Question: I am trying to develop a few widgets for my application that look like the image below. I am not sure what to use for developing these. OpenGL or Android Canvas or a charting library like AiCharts
Could someone point me in the right direction?

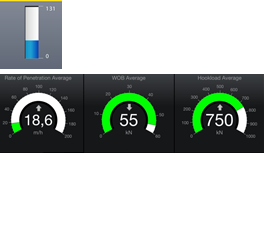
Answer: I did view like this.

And can give you my code, but I did it so long time ago that code may be is not so good))
'''
public class Tachometer extends View {
public static final String TAG = Tachometer.class.getSimpleName();
private Bitmap tachometer;
private Bitmap arrow;
private float rotateDegree = 0;
private float currentValue = 0;
private float pxDp = getResources().getDimension(R.dimen.one_dp);
private static final float MB = 1024;
private static final float FIRST_RATE = MB / 105;
private static final float SECOND_RATE = MB * 9 / 105;
private static final float MIN_SPEED = 0;
private static final float MAX_SPEED = MB * 10;
public Tachometer(Context context) {
super(context);
initTachometer();
}
public Tachometer (Context context, AttributeSet attrs) {
super(context, attrs);
initTachometer();
}
private void initTachometer () {
Options opt = new Options();
opt.inScaled = true;
tachometer = BitmapFactory.decodeResource(getContext().getResources(), R.drawable.tachometer_custom, opt);
arrow = BitmapFactory.decodeResource(getContext().getResources(), R.drawable.arrow_custom , opt);
setStartPosition();
this.invalidate();
}
@Override
public void onDraw(Canvas canvas) {
super.onDraw(canvas);
Matrix matrix = new Matrix();
matrix.postRotate(rotateDegree, arrow.getWidth() / 2, arrow.getHeight() - 7.5f*pxDp);
matrix.postTranslate((tachometer.getWidth()/2) - (arrow.getWidth()/2), 25*pxDp);
drawRegion_1(canvas, initRed());
drawRegion_2(canvas, initOrange());
drawRegion_3(canvas, initYellow());
drawRegion_4(canvas, initGreen());
canvas.drawBitmap(tachometer, 0, 0, null);
canvas.drawBitmap(arrow, matrix , null);
}
public void update (float value) {
if (value < MIN_SPEED) update(MIN_SPEED); else
if (value > MAX_SPEED) update(MAX_SPEED); else {
if (value < MB ) {
rotateDegree = (value / FIRST_RATE) - 105 ;
} else {
rotateDegree = ((value - MB) / SECOND_RATE);
}
}
currentValue = value;
this.invalidate();
}
private void setStartPosition () {
update(MIN_SPEED);
}
private void drawRegions (Canvas canvas , float startConer , float mainConer , int color) {
Paint paint = new Paint();
RectF rect = new RectF();
rect.set((getResources().getDimension(R.dimen.left) - (getResources().getDimension(R.dimen.x37_5_dp))),
((getResources().getDimension(R.dimen.top) - (getResources().getDimension(R.dimen.x37_5_dp)))),
((getResources().getDimension(R.dimen.right) + (getResources().getDimension(R.dimen.x37_5_dp)))),
((getResources().getDimension(R.dimen.bottom) + (getResources().getDimension(R.dimen.x37_5_dp)))));
paint.setColor(color);
paint.setStrokeWidth(getResources().getDimension(R.dimen.stroke_width));
paint.setAntiAlias(true);
paint.setStyle(Paint.Style.STROKE);
canvas.drawArc(rect, startConer, mainConer, false, paint);
}
private void drawRegion_1 (Canvas canvas , int color) {
drawRegions(canvas , 163f , 60f , color);
}
private void drawRegion_2 (Canvas canvas , int color) {
drawRegions(canvas , 163f+60f , 47f , color);
}
private void drawRegion_3 (Canvas canvas , int color) {
drawRegions(canvas , 165f+63f+42f , 44f , color);
}
private void drawRegion_4 (Canvas canvas , int color) {
drawRegions(canvas , 163f+63f+42f+46f , 62f , color);
}
private int initRed () {
float piece = MB / 8; //~128kb/s
if (currentValue == 0) return getResources().getColor(R.color.transpert); else
if (currentValue < piece) return getResources().getColor(R.color.red_75); else
if (currentValue < piece * 2) return getResources().getColor(R.color.red_50); else
if (currentValue < piece * 3) return getResources().getColor(R.color.red_25); else
return getResources().getColor(R.color.red);
}
private int initOrange () {
float piece = MB / 8;//~128kb/s
if (currentValue < piece * 4) return getResources().getColor(R.color.transpert); else
if (currentValue < piece * 5) return getResources().getColor(R.color.orange_75); else
if (currentValue < piece * 6) return getResources().getColor(R.color.orange_50); else
if (currentValue < piece * 7) return getResources().getColor(R.color.orange_25); else
return getResources().getColor(R.color.orange);
}
private int initYellow () {
if (currentValue < MB) return getResources().getColor(R.color.transpert); else
if (currentValue < MB * 2) return getResources().getColor(R.color.yellow_75); else
if (currentValue < MB * 3) return getResources().getColor(R.color.yellow_50); else
if (currentValue < MB * 4) return getResources().getColor(R.color.yellow_25); else
return getResources().getColor(R.color.yellow);
}
private int initGreen () {
float piece = MAX_SPEED / 9; //~1.2 Mb/sec
float fiveMb = MB * 5;
if (currentValue < fiveMb) return getResources().getColor(R.color.transpert); else
if (currentValue < fiveMb + piece) return getResources().getColor(R.color.green_75); else
if (currentValue < fiveMb + piece * 2) return getResources().getColor(R.color.green_50); else
if (currentValue < fiveMb + piece * 3) return getResources().getColor(R.color.green_25); else
return getResources().getColor(R.color.green);
}
}
'''
There are 4 sectors (red, orange, yellow, green) and depends on state colors can be transperent. Try to look at code. It can be helpful for you.
Good luck!